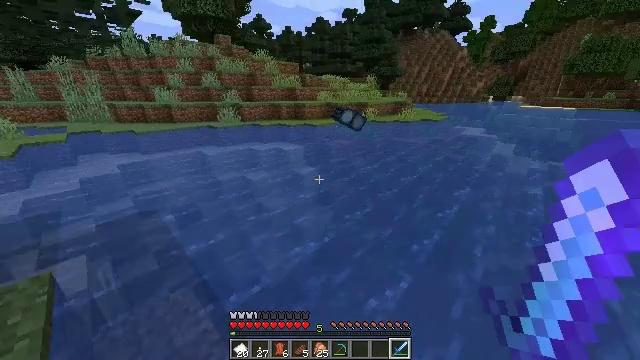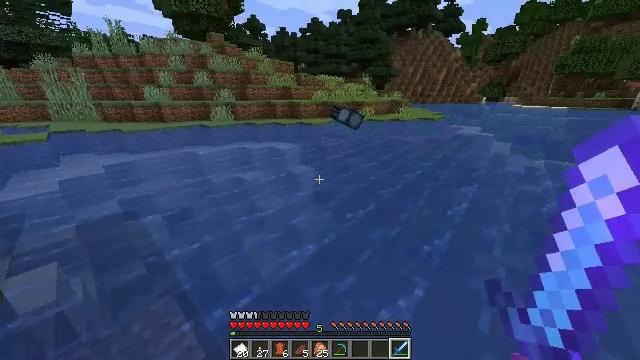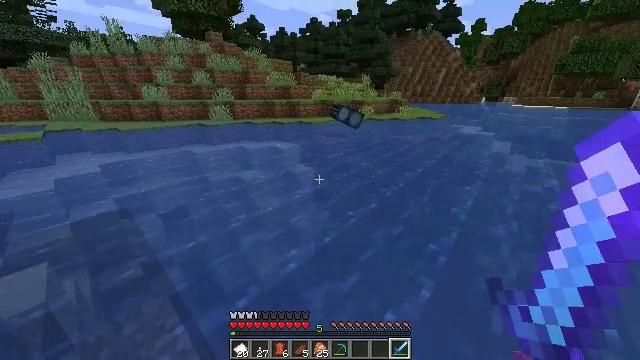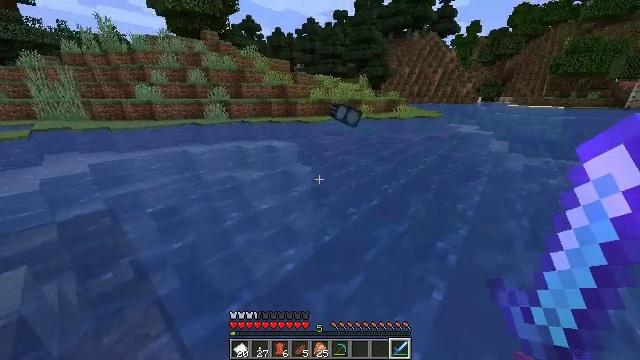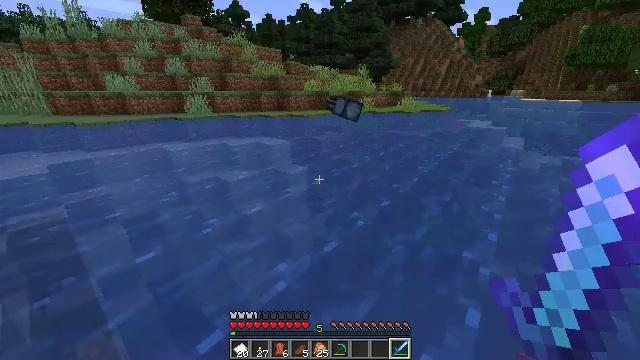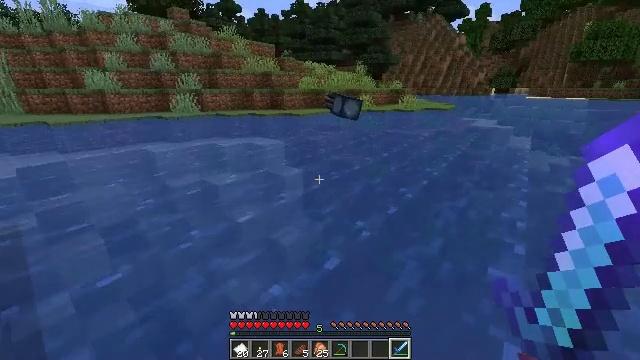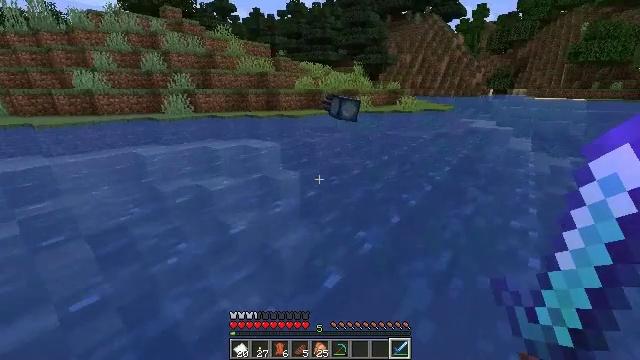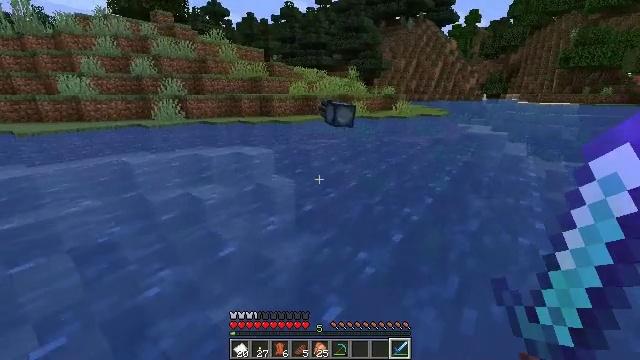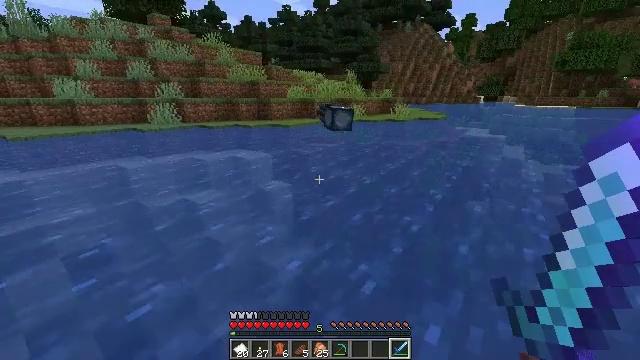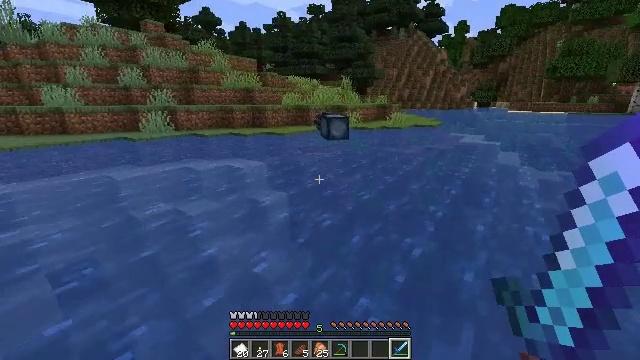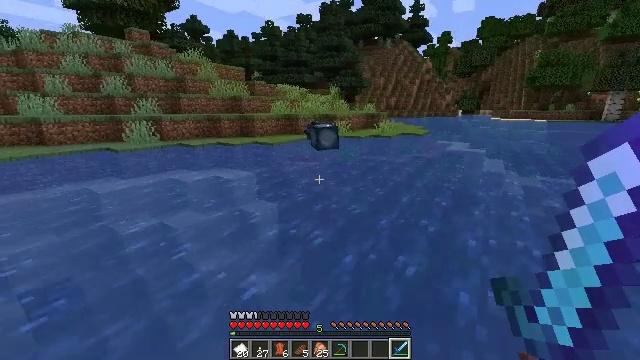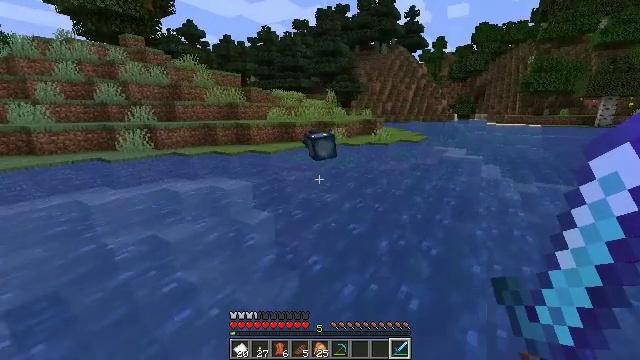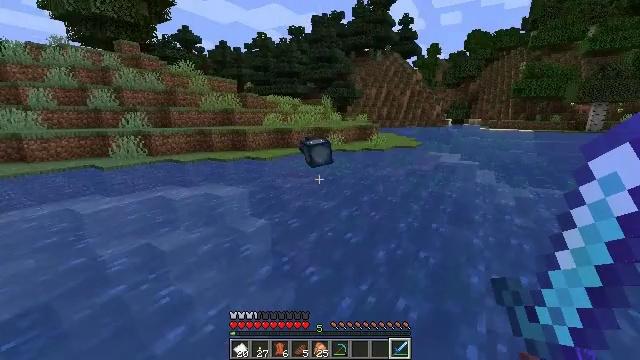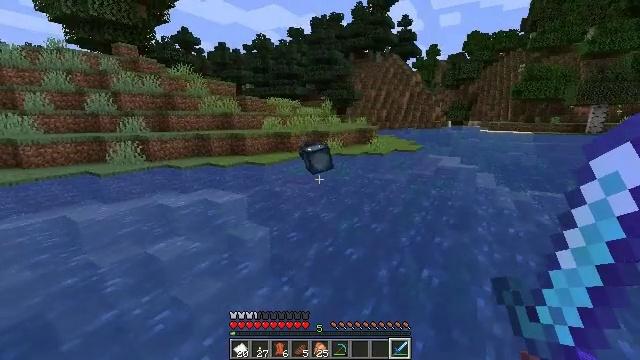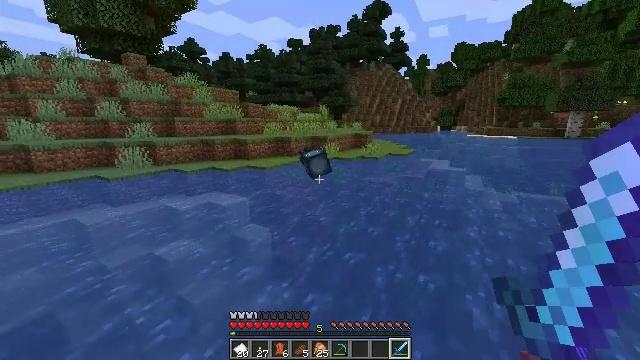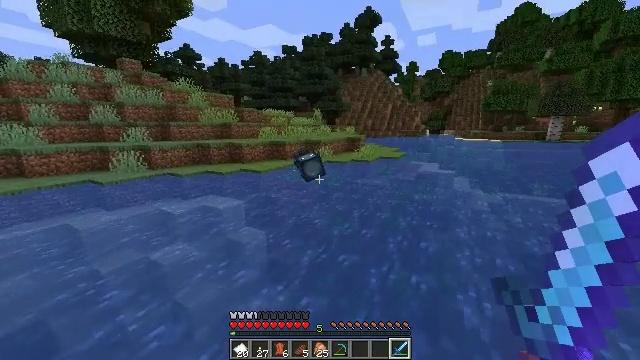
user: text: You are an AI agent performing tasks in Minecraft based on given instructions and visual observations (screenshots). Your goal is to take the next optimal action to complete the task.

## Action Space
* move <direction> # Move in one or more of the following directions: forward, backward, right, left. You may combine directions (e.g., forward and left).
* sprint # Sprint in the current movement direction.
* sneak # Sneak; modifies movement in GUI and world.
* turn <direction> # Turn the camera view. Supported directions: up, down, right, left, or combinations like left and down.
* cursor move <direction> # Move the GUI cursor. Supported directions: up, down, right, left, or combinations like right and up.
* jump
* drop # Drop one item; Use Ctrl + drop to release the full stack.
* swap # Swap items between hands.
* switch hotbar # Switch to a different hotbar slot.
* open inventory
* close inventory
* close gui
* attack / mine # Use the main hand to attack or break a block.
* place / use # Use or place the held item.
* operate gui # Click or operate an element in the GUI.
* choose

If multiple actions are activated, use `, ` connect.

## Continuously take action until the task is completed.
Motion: motion action
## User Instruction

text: Hunt a squid.
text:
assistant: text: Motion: move forward, turn right, jump
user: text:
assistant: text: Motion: move forward, jump
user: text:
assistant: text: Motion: move forward, jump
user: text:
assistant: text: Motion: move forward, turn right, jump
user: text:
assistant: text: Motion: move forward, jump
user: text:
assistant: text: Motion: move forward, jump
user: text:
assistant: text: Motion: move forward, turn right and up, jump
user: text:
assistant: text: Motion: move forward, jump
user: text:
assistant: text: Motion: move forward, turn right and up, jump
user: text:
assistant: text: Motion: move forward, turn right and up, jump
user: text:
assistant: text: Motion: move forward, jump
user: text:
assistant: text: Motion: move forward, turn up, jump
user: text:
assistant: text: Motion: move forward, sprint, jump
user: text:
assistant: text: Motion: move forward, jump
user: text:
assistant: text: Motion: move forward, turn right, jump
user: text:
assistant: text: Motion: move forward, turn right, jump
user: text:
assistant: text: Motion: move forward, jump
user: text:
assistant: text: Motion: move forward, jump
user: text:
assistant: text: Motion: move forward, jump
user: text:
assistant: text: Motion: move forward, jump
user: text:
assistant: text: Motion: move forward, jump
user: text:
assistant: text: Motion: move forward, sprint, jump
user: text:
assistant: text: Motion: move forward, sprint, jump
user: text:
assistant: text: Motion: move forward, sprint, jump
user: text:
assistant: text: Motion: move forward, jump
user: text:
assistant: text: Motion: move forward, jump
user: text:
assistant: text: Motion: move forward, jump
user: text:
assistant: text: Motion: move forward, jump
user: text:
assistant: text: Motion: move forward, jump
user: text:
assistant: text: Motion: move forward, jump